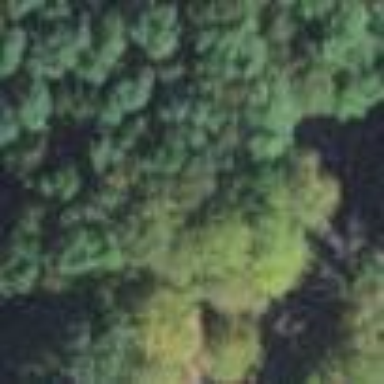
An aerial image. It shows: Existing Preserved Open Space in woodland area.